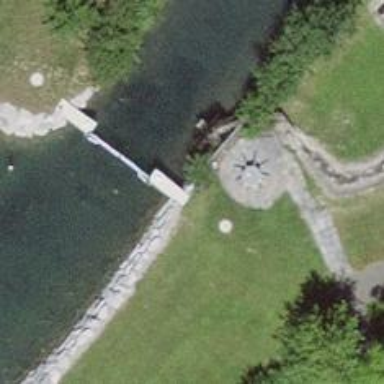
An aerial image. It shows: Lock gate on waterway.